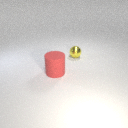
small yellow metal sphere to the right of large red rubber cylinder